Field crop: tomato
Growth stage: 1
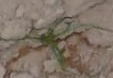
Species: cyperus